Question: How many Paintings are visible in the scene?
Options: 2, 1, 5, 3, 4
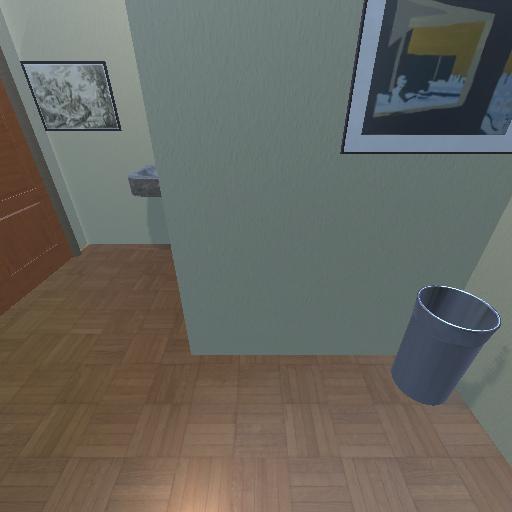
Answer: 2